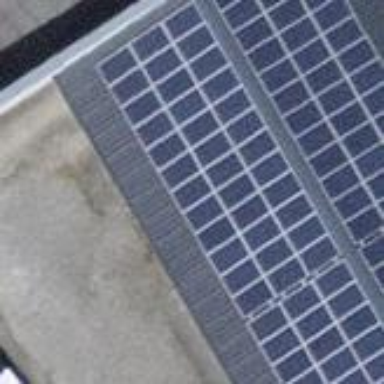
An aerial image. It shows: Solar power generator using photovoltaic method with solar photovoltaic panel types.